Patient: sex M, age 35
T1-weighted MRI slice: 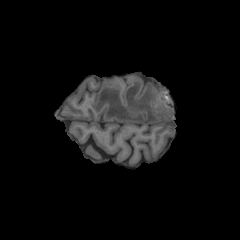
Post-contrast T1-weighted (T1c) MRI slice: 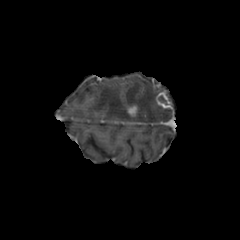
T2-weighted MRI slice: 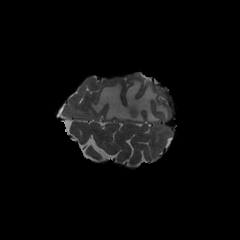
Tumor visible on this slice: yes
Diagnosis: Glioblastoma, IDH-wildtype
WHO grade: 4